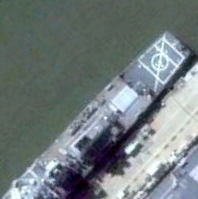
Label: destroyer